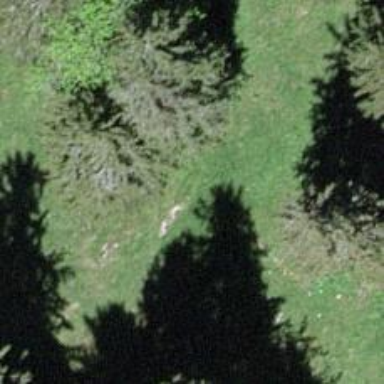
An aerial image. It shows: Needle-leaved tree in natural setting.